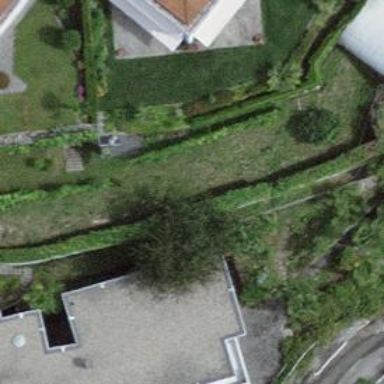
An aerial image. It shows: Retaining wall.